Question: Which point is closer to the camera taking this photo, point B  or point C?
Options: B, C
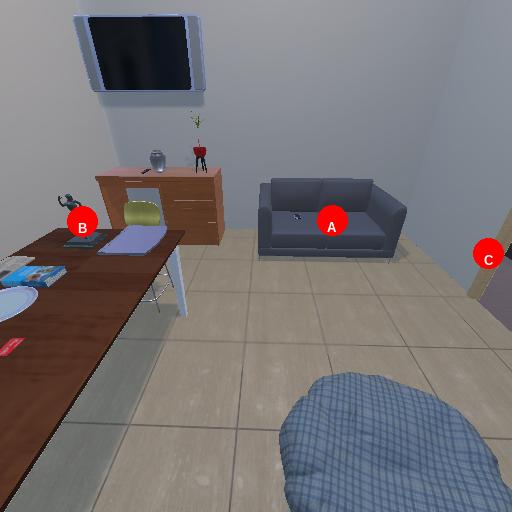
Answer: B